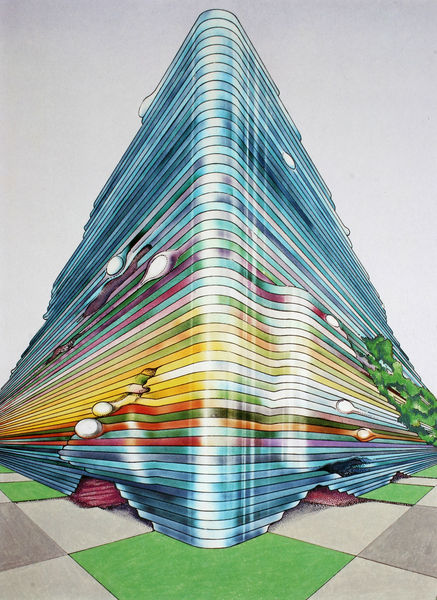
Titel: "Arcadia-Town", Projekt, "Sleek-House-Corner"
Künstler: Peter Cook
Schlagwörter: baum, blau, laub, schatten, weiß, gelb, grün, bunt, glas, grau, licht, orange, zeichnung, gebäude, haus, karo, karriert, wand, architektur, felder, farbig, ecke, fassade, perspektive, abstufungen, farbe, grafik, graphik, schichten, violett, linien, glanz, gestreift, streifen, glänzend, karos, futurismus, schichtung, form, fliesen, entwurf, organisch, quadrate, fluchtpunkt, konstruktion, bänder, glasfassade, begrünung, gewölbt, eier, eckansicht, farbstreifen, simulation